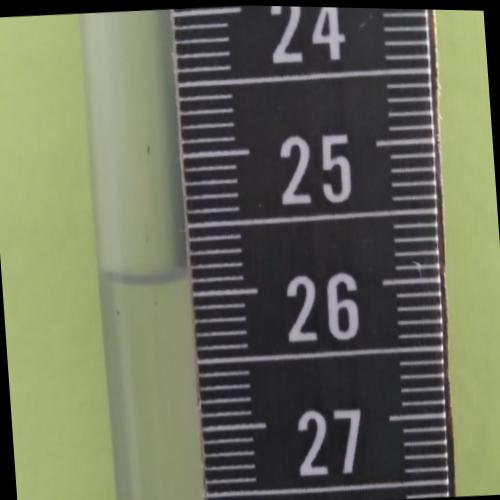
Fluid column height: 25.9 cm